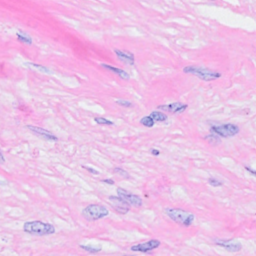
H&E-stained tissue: Breast